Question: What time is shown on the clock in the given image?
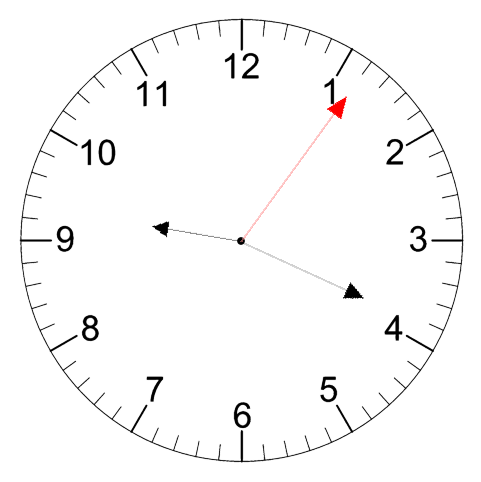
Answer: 09:19:06